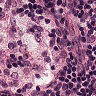
Metastatic tissue present: no